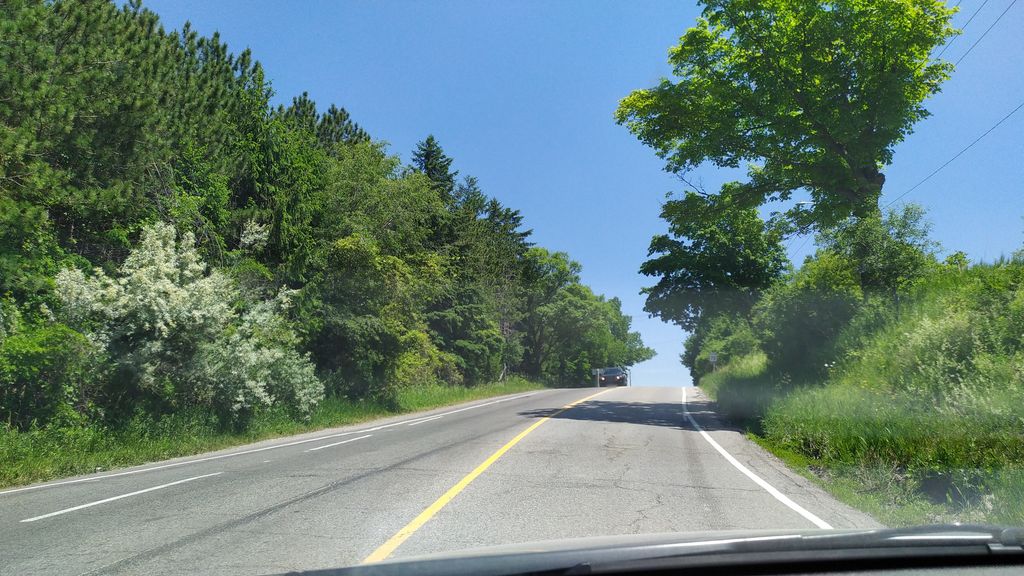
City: kitchener-waterloo